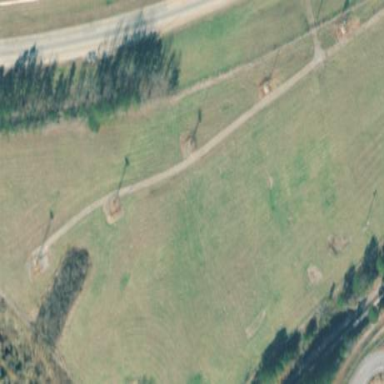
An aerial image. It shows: Fence is in the image.